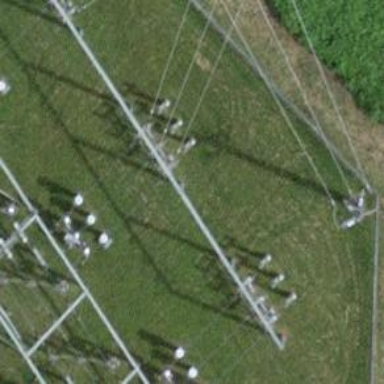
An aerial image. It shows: Power line with 3 cables. It is situated in bay.